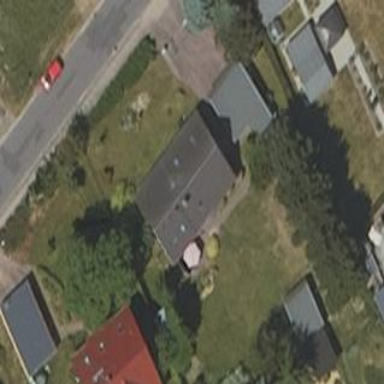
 oriented along the structure. The roof is dark grey in color."